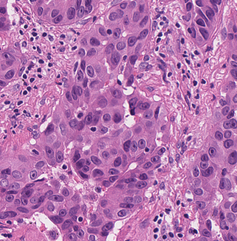
Tumor epithelial tissue: yes
Tumor-associated stroma tissue: yes
Normal tissue: no